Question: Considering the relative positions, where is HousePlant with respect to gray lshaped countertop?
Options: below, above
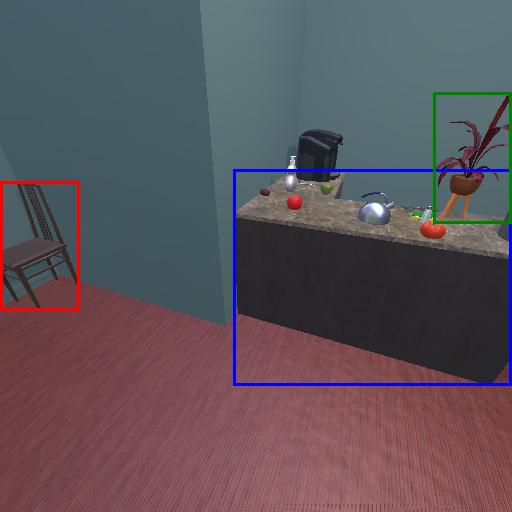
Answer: below